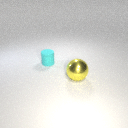
small cyan rubber cylinder to the left of large yellow metal sphere